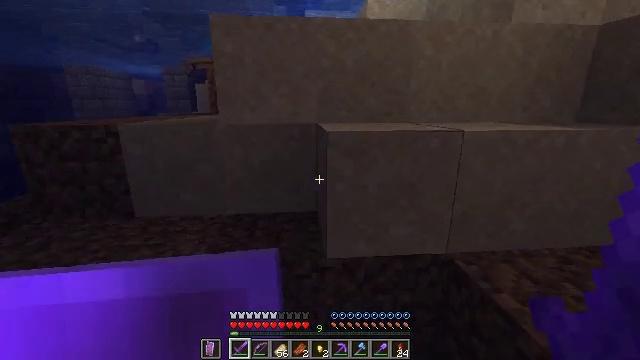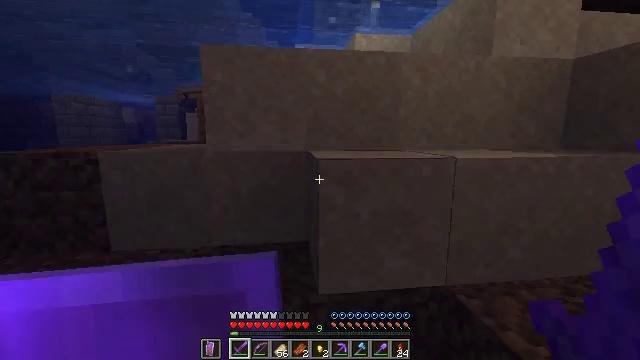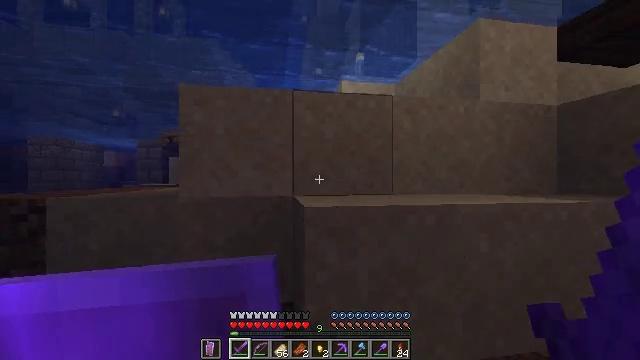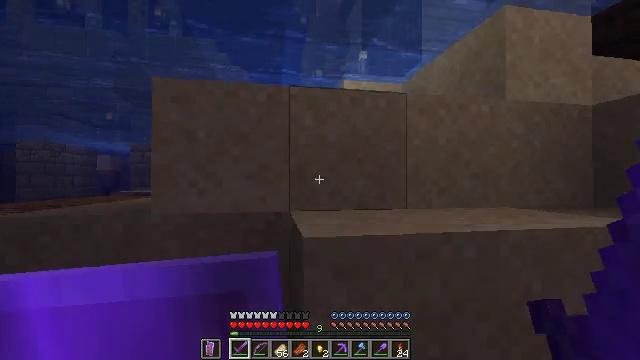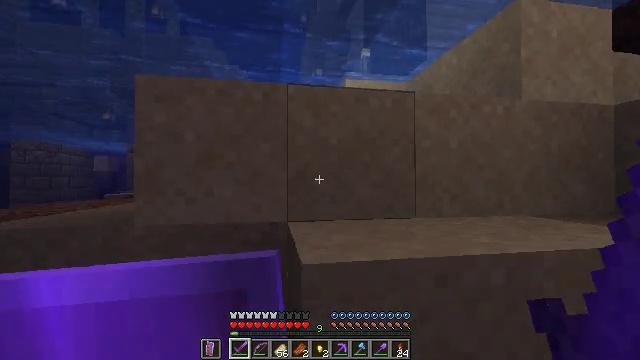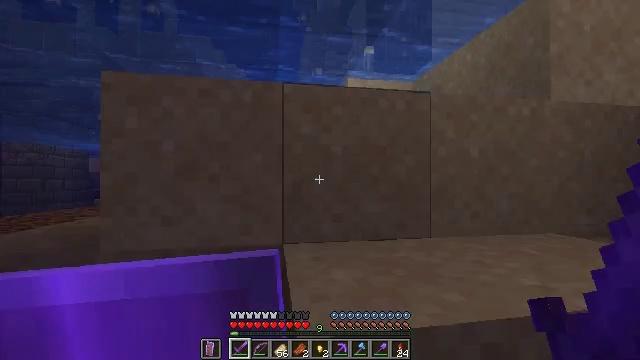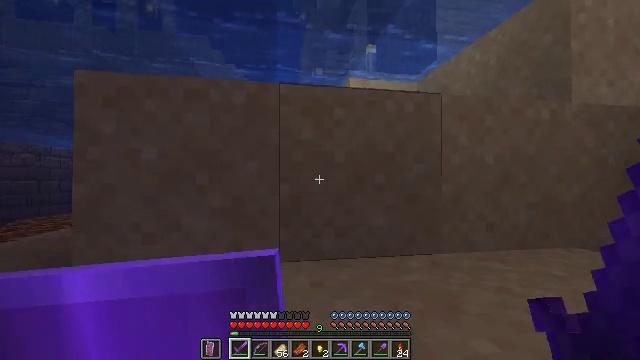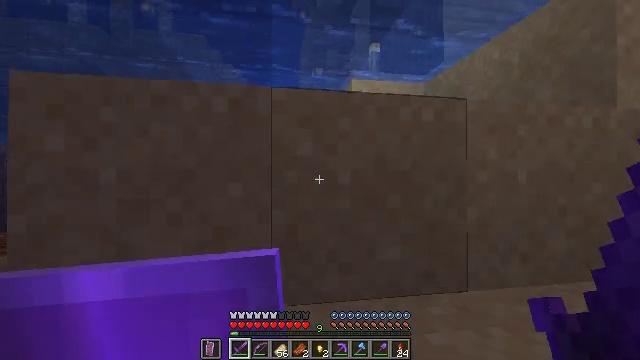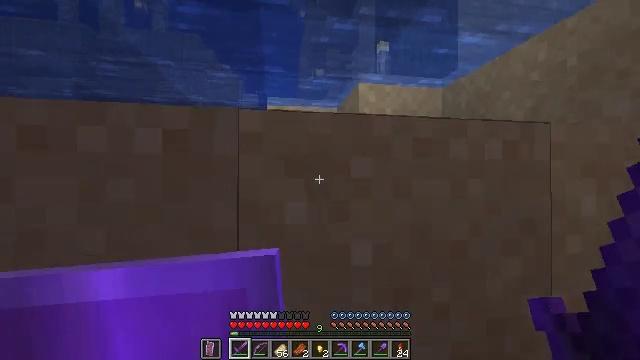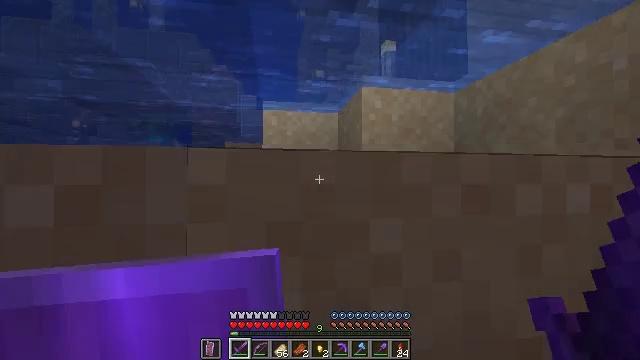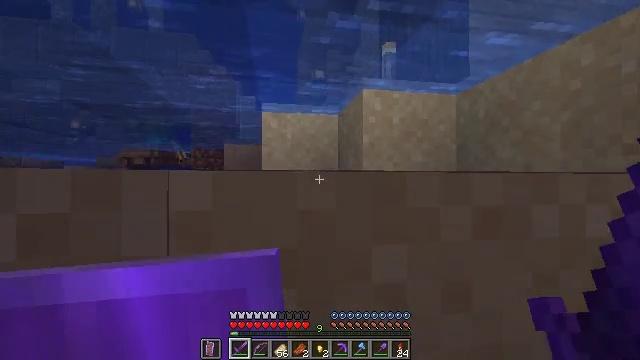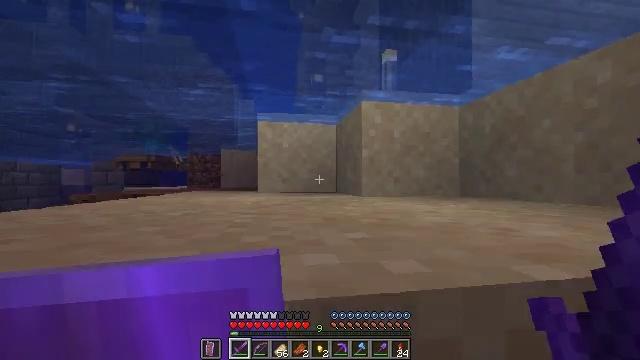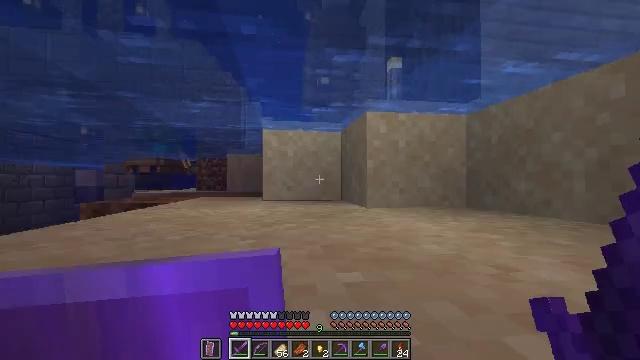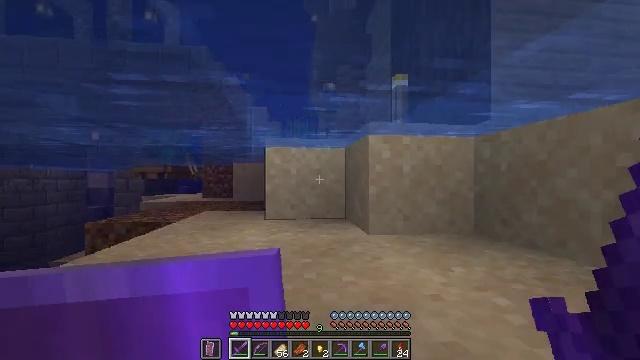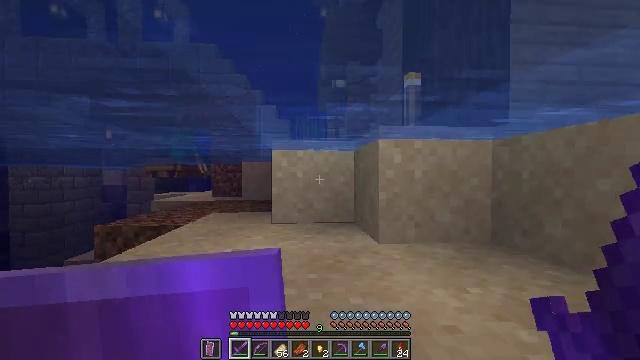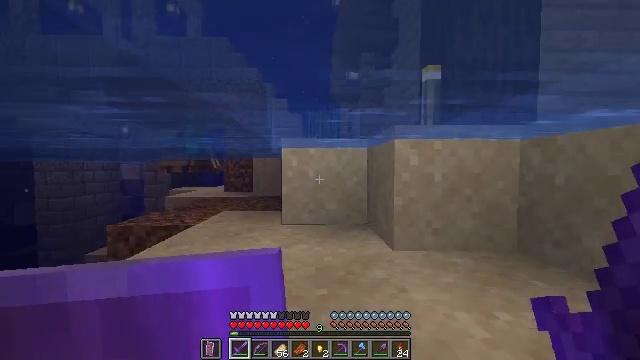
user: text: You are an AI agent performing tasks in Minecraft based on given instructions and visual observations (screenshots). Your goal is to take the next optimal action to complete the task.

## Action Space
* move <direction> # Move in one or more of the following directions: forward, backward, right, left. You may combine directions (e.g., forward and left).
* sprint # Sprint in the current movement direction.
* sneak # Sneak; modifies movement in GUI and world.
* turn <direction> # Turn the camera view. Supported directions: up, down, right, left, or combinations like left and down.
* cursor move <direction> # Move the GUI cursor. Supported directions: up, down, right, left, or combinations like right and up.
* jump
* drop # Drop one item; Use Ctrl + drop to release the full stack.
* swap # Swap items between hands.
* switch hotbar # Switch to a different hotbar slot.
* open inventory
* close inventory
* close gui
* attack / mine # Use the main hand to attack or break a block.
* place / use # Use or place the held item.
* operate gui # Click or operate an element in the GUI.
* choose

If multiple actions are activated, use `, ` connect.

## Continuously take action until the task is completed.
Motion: motion action
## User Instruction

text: Attack the spruce trapdoor to gather it.
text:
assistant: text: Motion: move forward, sprint, turn right and up, jump
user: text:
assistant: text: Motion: move forward, sprint, turn right and up, jump
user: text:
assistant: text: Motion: move forward, sprint, jump
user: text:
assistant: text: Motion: move forward, sprint, jump
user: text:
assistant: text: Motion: move forward, sprint, jump
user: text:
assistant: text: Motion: move forward, sprint, jump
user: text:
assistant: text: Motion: move forward, sprint, jump
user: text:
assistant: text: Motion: move forward, sprint, jump
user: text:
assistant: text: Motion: move forward, sprint, jump
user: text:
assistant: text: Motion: move forward, sprint, jump
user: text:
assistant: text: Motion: move forward, sprint, jump
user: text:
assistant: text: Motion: move forward, sprint, turn left, jump
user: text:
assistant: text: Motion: move forward, sprint, turn left, jump
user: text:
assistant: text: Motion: move forward, sprint, turn left and down
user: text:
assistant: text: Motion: move forward, sprint, turn left and down
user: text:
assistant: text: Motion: move forward, sprint, turn left
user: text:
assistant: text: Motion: move forward, sprint
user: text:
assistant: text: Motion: move forward, sprint
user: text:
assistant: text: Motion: move forward, sprint
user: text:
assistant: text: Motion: move forward, sprint
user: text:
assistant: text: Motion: move forward, sprint
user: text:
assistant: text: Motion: move forward, sprint
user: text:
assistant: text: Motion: move forward, sprint
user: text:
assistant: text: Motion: move forward, sprint
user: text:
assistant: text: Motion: move forward, sprint, jump
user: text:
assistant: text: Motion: move forward, sprint, jump
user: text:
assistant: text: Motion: move forward, sprint, jump
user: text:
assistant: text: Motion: move forward, sprint, jump
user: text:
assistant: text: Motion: move forward, sprint, jump
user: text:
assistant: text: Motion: move forward, sprint, jump